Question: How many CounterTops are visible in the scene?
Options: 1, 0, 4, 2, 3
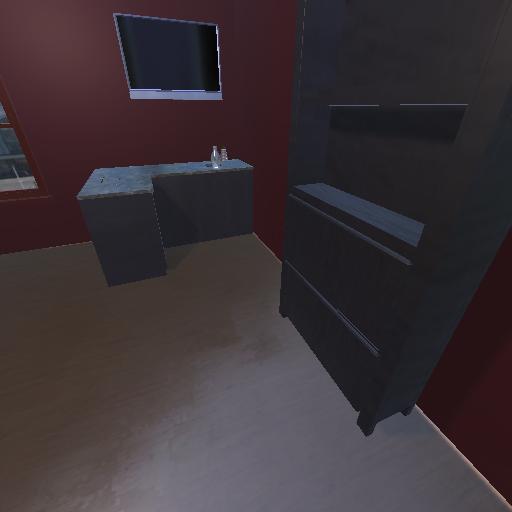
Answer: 1